Question: I'm trying to include Symfony's Console output component into an existing non-Symfony app, and overall it's going pretty well.
The one thing that still seems to be eluding me is that if I use the ProgressBar class, it appears to pad all the output I am sending by the width of the progress bar.
Here's the rough overview of the code (with various unnecessary cruft removed):
'''
public function run() {
$this->logger = new \Symfony\Component\Console\Output\StreamOutput(fopen('php://stdout', 'w'));
$this->logger->setVerbosity(\Symfony\Component\Console\Output\OutputInterface::VERBOSITY_DEBUG);
$this->progress = new \Symfony\Component\Console\Helper\ProgressBar($this->logger);
$this->progress->start();
$this->doStepOne();
$this->progress->finish();
}
public function doStepOne() {
$i = 1;
while($i < <PHONE>) {
$this->info(sprintf('Sweet, done a thing on page #%d', $i));
}
}
public function info($message) {
$this->log(sprintf("<info>%s</info>", $message));
}
public function log($message) {
// This follows advice from http://symfony.com/doc/current/components/console/helpers/progressbar.html indicating that if you output content, you should ->clear() first and ->display() after.
// If I don't do this, then the progress bar is output on every line, immediately followed by $message
$this->progress->clear();
$this->logger->writeln($message);
$this->progress->advance();
$this->progress->display();
}
'''
So it all seems pretty straightforward. Again, I'm not using this within the Symfony console output, so perhaps that is why, but it seems strange so I thought I'd see if anyone else has come across it. I couldn't find anything using my Google-fu, but perhaps it is weak?
Example (ignore the ^C characters, that's the Ctrl-C to terminate the process):
Also, to clear up any confusion - the first visible line there has that I've added, and the second line has of indentation that I've inserted myself, sorry for any confusion.

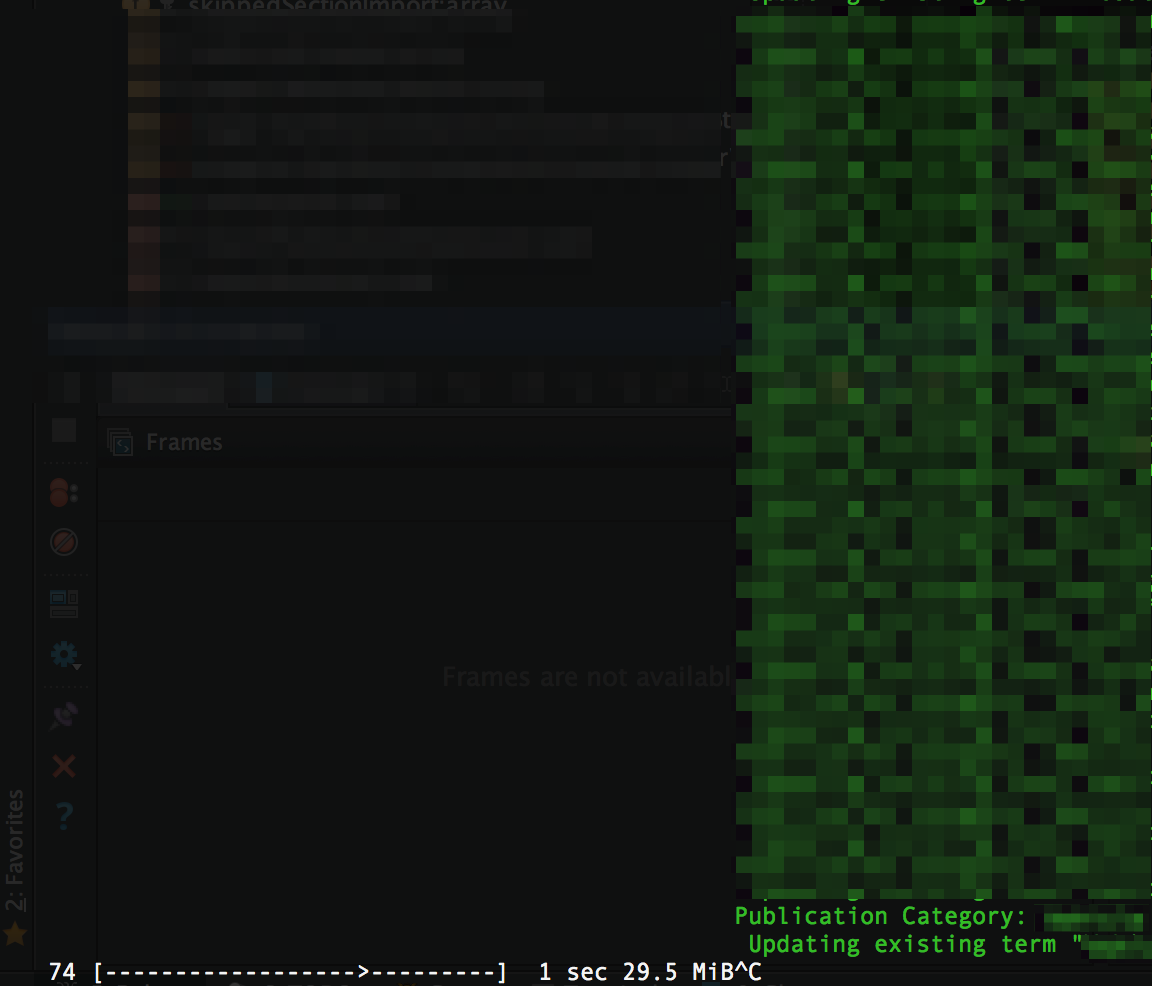
Answer: I also observed this, using Symfony 2.7, using the 'ConsoleOutput' stream. The way I "fixed" it was to manually insert the ANSI delete-to-start sequence into the output. Modifying for your code, that would be:
'''
if ($this->logger->isDecorated()) {
$this->logger->write("
");
}
'''
Not pretty.
As of 2.8, this behavior still exists. I'm not sure if it's a bug, or not. It seems like it, though.